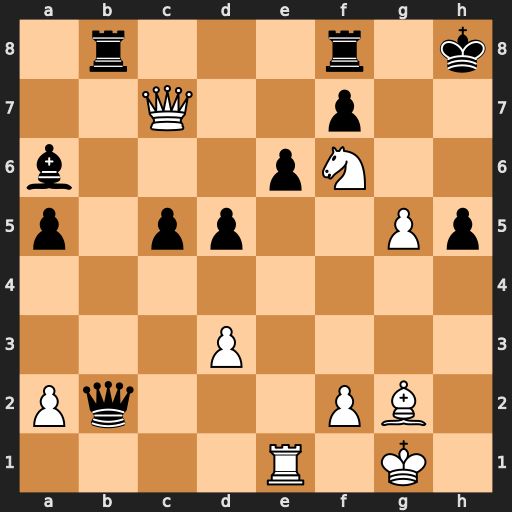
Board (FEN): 1r3r1k/2Q2p2/b3pN2/p1pp2Pp/8/3P4/Pq3PB1/4R1K1
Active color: w
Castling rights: -
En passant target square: -
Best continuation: Qh2 Kg7 Nxh5+